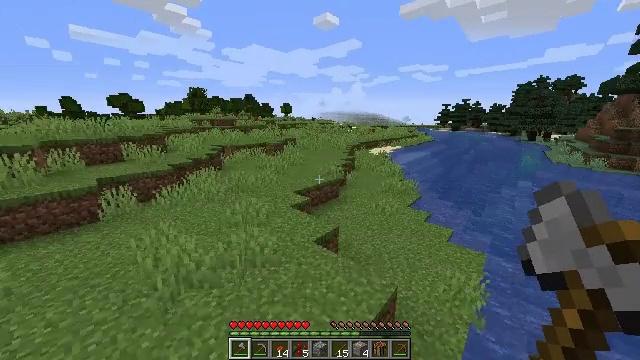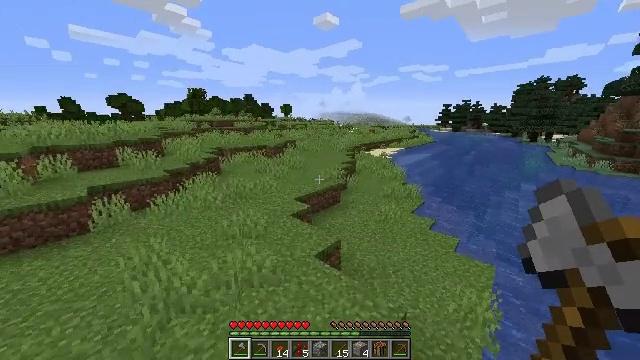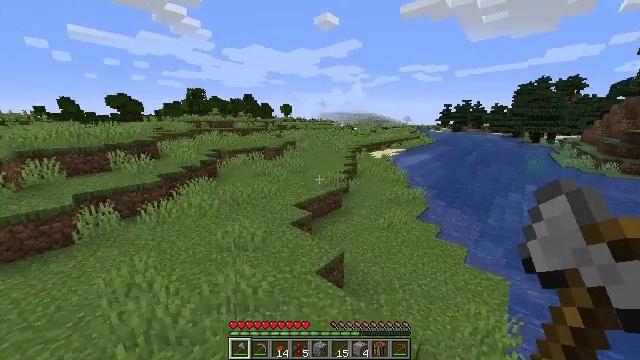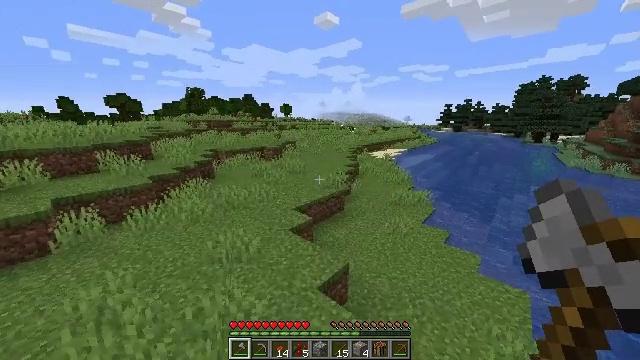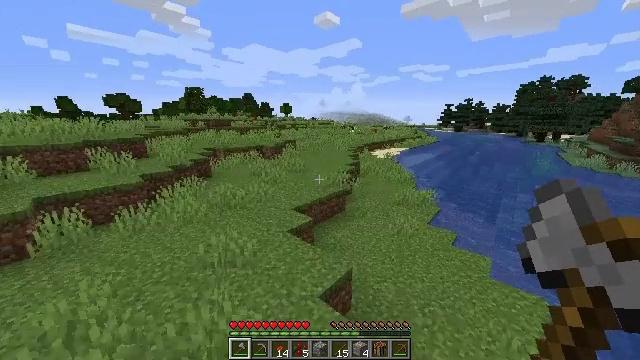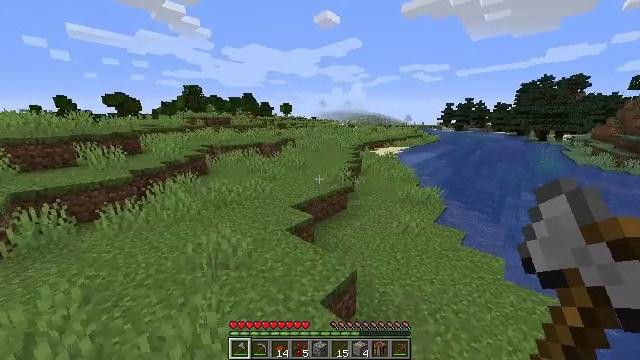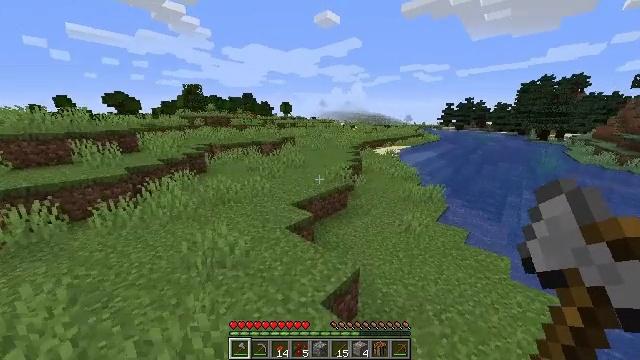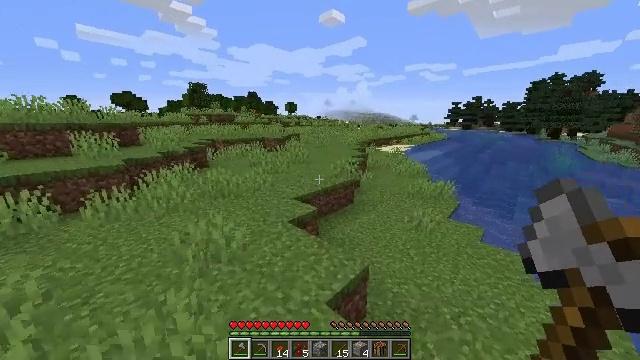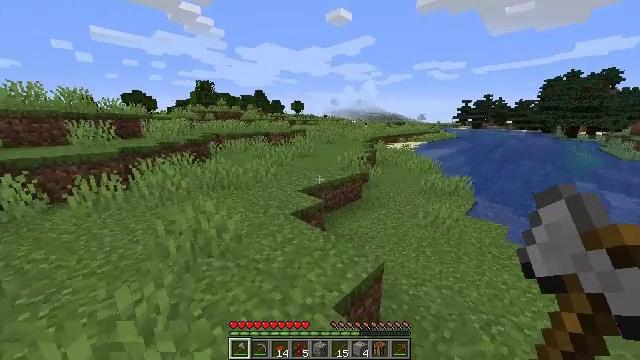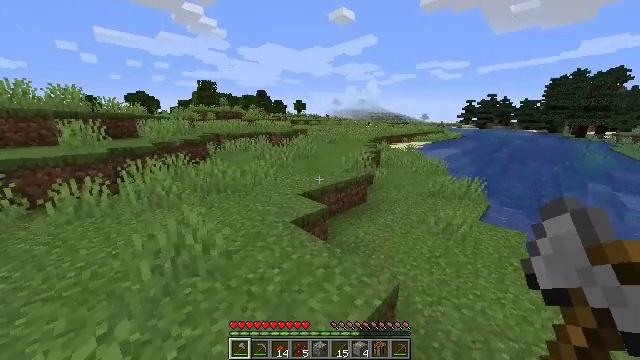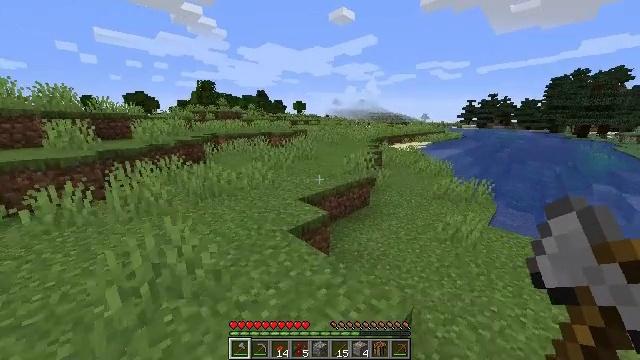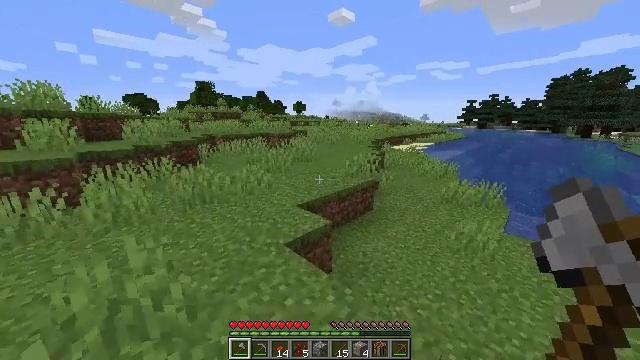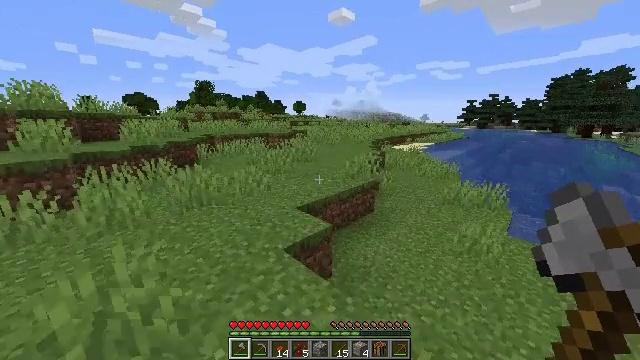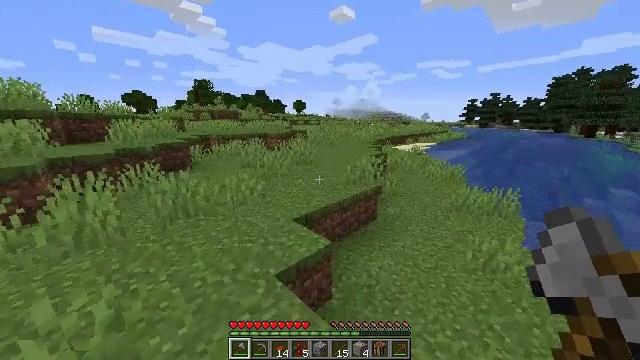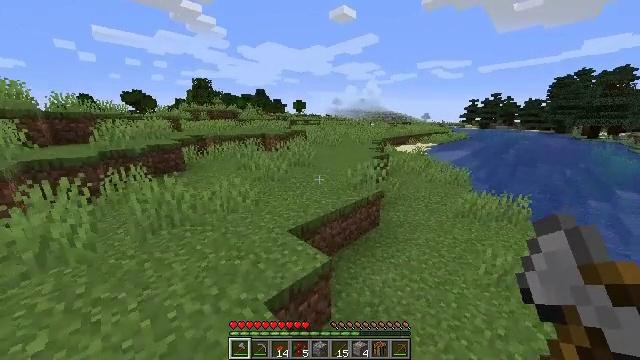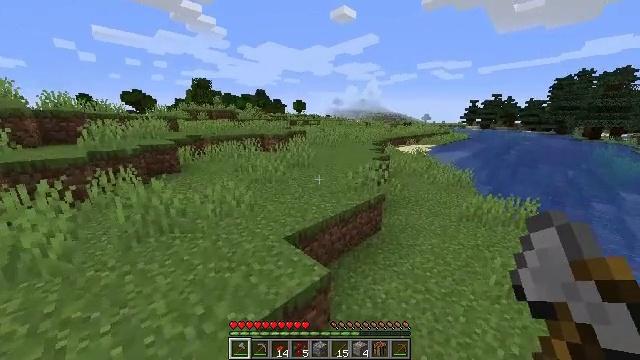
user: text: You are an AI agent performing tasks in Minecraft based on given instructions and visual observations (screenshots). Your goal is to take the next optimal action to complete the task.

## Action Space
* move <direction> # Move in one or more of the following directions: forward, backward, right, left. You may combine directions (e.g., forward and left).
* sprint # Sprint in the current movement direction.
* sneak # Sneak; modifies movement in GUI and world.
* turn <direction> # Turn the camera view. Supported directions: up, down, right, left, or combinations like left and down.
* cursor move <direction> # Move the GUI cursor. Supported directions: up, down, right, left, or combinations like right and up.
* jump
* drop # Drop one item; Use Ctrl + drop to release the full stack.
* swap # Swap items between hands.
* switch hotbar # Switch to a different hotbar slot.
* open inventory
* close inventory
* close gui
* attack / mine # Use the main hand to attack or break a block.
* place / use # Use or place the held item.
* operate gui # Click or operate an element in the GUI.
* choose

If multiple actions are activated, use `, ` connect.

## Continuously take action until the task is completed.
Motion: motion action
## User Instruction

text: Break the dandelion to obtain it.
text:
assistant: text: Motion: move forward, jump
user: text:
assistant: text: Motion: move forward, jump
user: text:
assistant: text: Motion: move forward, jump
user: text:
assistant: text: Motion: move forward, jump
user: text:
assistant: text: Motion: move forward
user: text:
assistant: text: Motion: move forward
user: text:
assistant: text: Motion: move forward, turn left
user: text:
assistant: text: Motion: move forward, turn left
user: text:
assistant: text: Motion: move forward
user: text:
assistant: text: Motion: move forward
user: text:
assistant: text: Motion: move forward
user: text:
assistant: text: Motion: move forward
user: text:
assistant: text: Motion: move forward
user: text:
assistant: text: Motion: move forward
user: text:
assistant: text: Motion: move forward
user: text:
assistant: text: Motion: move forward
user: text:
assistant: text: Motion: move forward, jump
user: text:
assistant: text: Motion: move forward, jump
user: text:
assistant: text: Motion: move forward, jump
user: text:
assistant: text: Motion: move forward, jump
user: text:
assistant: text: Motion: move forward, jump
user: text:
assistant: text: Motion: move forward
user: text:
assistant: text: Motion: move forward
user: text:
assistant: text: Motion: move forward
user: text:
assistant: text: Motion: move forward
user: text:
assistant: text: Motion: move forward
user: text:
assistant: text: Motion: move forward
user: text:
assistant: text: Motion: move forward
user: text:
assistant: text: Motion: move forward
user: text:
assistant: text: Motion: move forward, jump